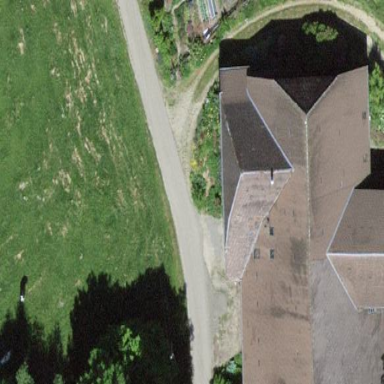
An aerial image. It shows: Farm building.